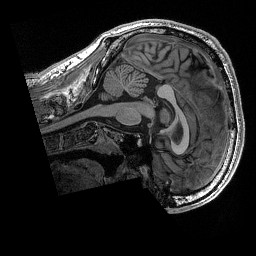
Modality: T1w
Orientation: sagittal
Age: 26
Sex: male
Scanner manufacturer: siemens
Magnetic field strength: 3 T
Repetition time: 2.53 s
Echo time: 0.0033 s